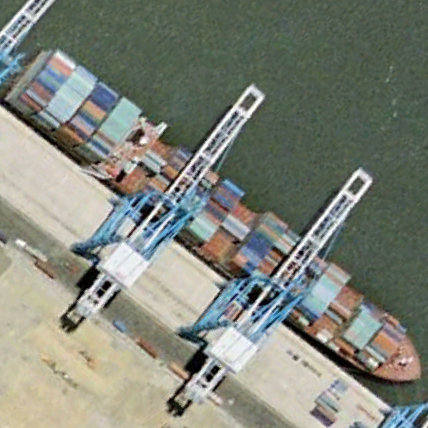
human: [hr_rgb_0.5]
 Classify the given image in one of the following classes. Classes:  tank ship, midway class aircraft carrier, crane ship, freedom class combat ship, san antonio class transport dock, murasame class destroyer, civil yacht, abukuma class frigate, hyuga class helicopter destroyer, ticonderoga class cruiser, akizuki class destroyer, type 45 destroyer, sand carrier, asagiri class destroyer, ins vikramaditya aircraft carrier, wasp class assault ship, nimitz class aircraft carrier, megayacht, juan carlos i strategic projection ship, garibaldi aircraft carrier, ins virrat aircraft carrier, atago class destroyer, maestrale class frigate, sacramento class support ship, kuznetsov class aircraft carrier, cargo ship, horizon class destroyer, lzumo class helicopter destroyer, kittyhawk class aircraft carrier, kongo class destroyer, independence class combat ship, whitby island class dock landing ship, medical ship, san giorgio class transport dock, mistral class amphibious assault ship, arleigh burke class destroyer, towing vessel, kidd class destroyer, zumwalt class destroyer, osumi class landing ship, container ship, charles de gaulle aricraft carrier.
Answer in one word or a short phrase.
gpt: Container ship